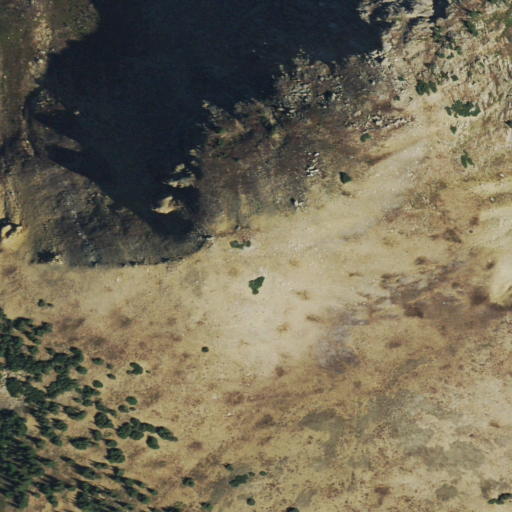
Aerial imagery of mountain in Colorado named Mount Shimer containing shrub, grassland, and barren land